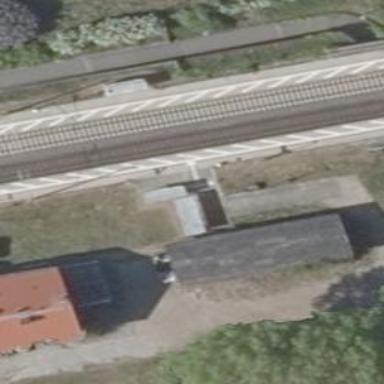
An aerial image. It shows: Railway track with contact lines for electrification.